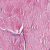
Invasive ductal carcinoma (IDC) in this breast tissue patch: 0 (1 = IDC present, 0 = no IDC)